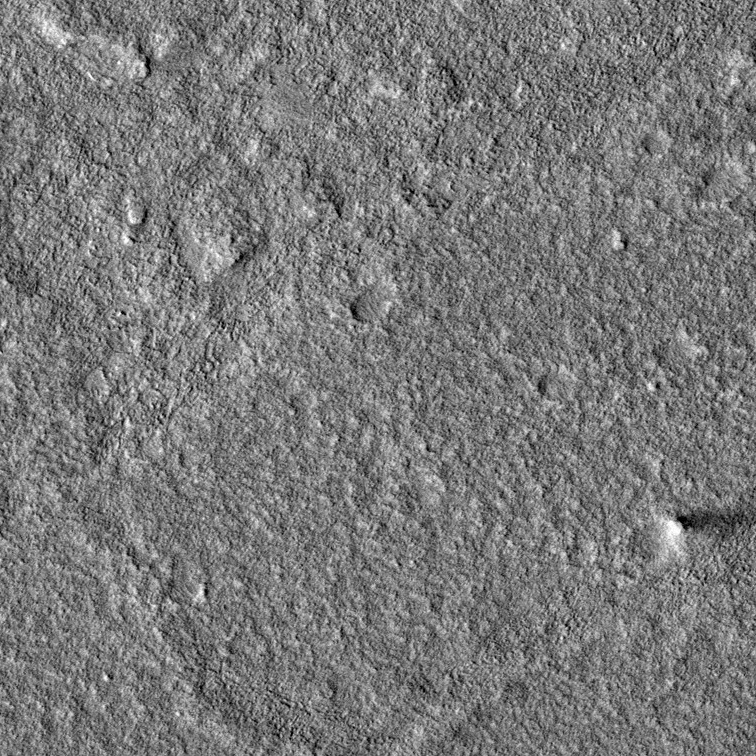
Label: dustdevil